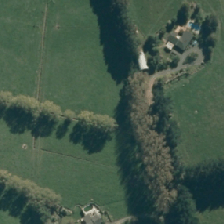
Land cover: shortrotation_cropland